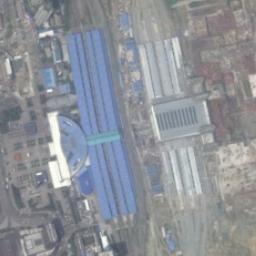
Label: railway_station